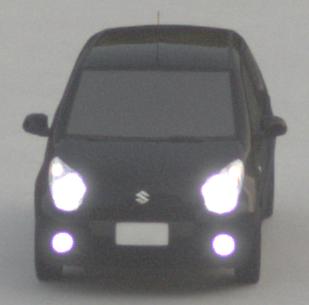
Make: Suzuki
Model: Alto 1.0
Detailed model: Alto (V)
Model produced from: 2011/02
Model produced until: 2011/03
Doors: 5
Color: black
Road condition: dry road
Daytime: sunrise or sunset
Contrast: low contrast